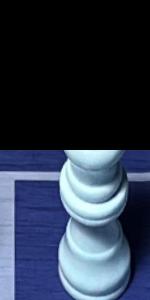
Label: King_White